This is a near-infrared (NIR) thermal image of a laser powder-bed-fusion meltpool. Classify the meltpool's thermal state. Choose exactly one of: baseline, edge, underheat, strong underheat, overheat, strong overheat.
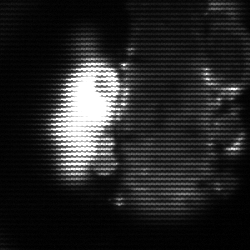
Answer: strong underheat